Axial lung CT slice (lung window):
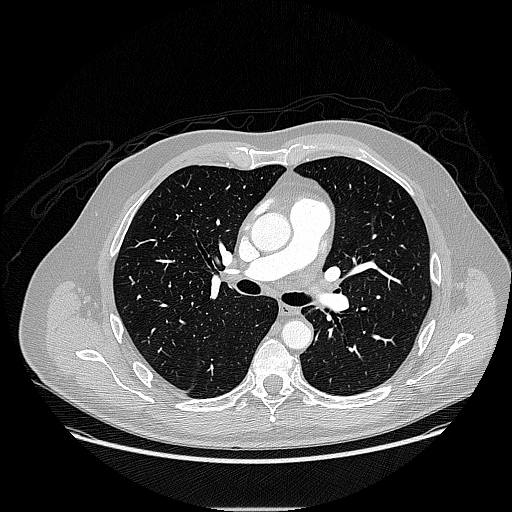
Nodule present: no